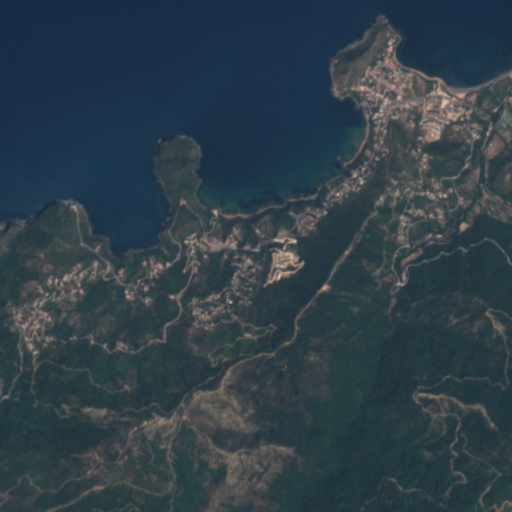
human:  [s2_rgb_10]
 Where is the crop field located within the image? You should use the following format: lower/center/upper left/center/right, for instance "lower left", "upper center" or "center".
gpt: The crop field is located in the upper right of the image.
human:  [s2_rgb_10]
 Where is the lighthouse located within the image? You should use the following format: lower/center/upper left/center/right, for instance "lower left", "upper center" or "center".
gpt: The lighthouse is located in the upper right of the image.
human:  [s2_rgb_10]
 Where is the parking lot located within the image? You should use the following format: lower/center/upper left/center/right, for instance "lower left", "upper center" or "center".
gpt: The parking lot is located in the upper right of the image.
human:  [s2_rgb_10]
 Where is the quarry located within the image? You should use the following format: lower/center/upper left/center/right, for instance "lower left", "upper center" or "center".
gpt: There is no quarry in the image.